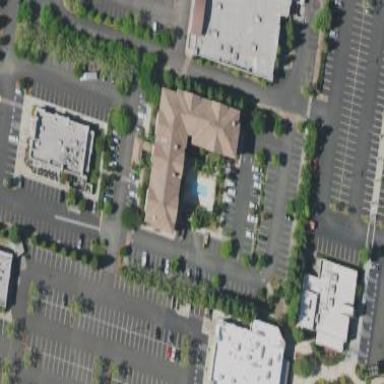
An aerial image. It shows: Hotel building.